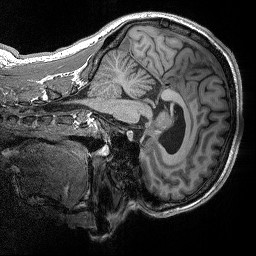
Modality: T1w
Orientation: sagittal
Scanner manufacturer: siemens
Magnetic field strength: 3 T
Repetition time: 2.3 s
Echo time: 0.00298 s